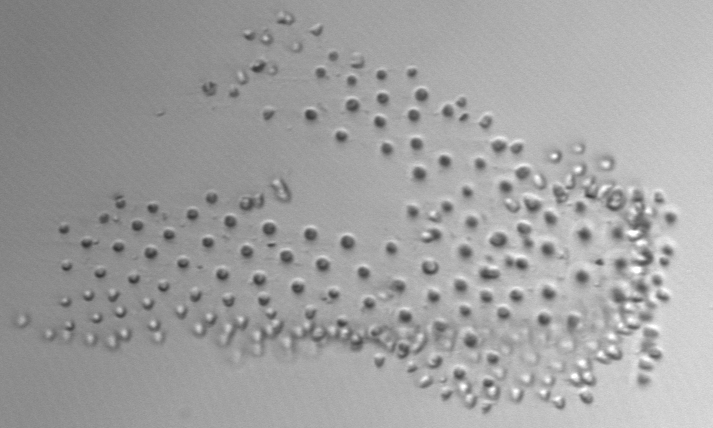
Label: Parvicorbicula_socialis